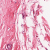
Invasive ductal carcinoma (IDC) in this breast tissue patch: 0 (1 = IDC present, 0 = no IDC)